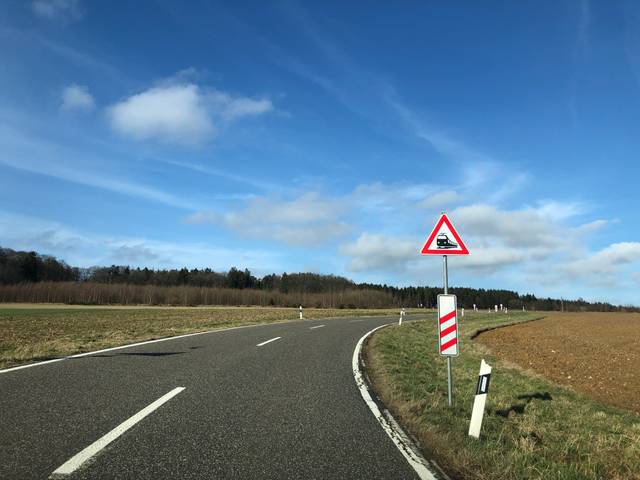
Region: Germany
Coordinates: 49.909, 7.245